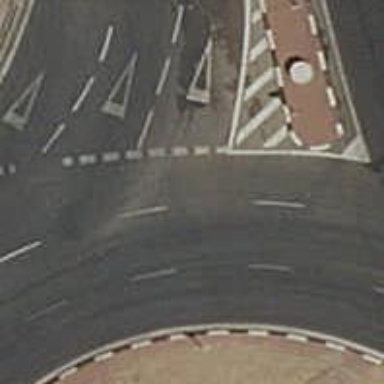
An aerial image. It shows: Tertiary road that leads to roundabout.